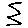
Label: zigzag